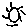
Label: sun